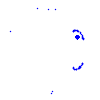
Particle: pion